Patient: sex M, age 60
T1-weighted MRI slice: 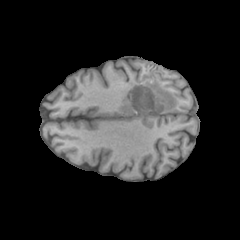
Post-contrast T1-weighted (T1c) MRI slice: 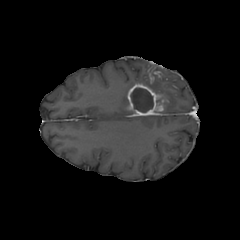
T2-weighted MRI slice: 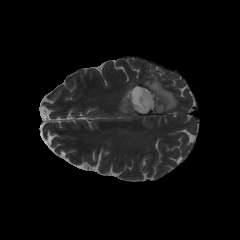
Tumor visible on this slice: yes
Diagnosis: Glioblastoma, IDH-wildtype
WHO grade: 4